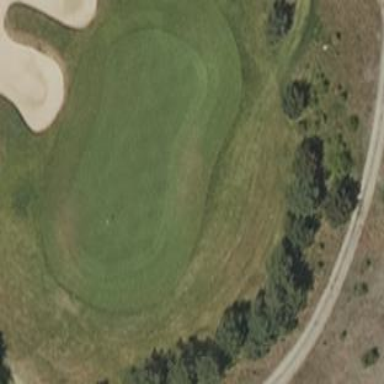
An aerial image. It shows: Golf green.